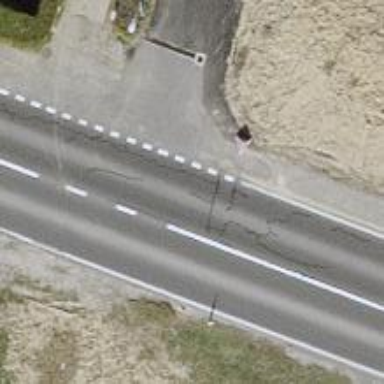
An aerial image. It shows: Secondary road.